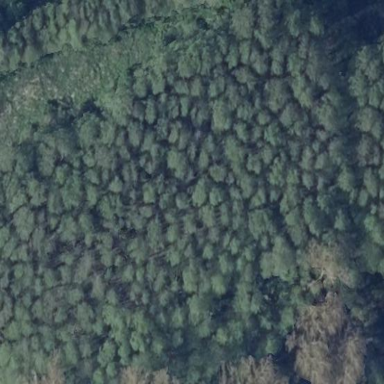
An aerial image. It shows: Forest area.